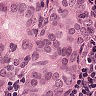
Metastatic tissue present: yes